Question: What is the value of the measurement in the image?
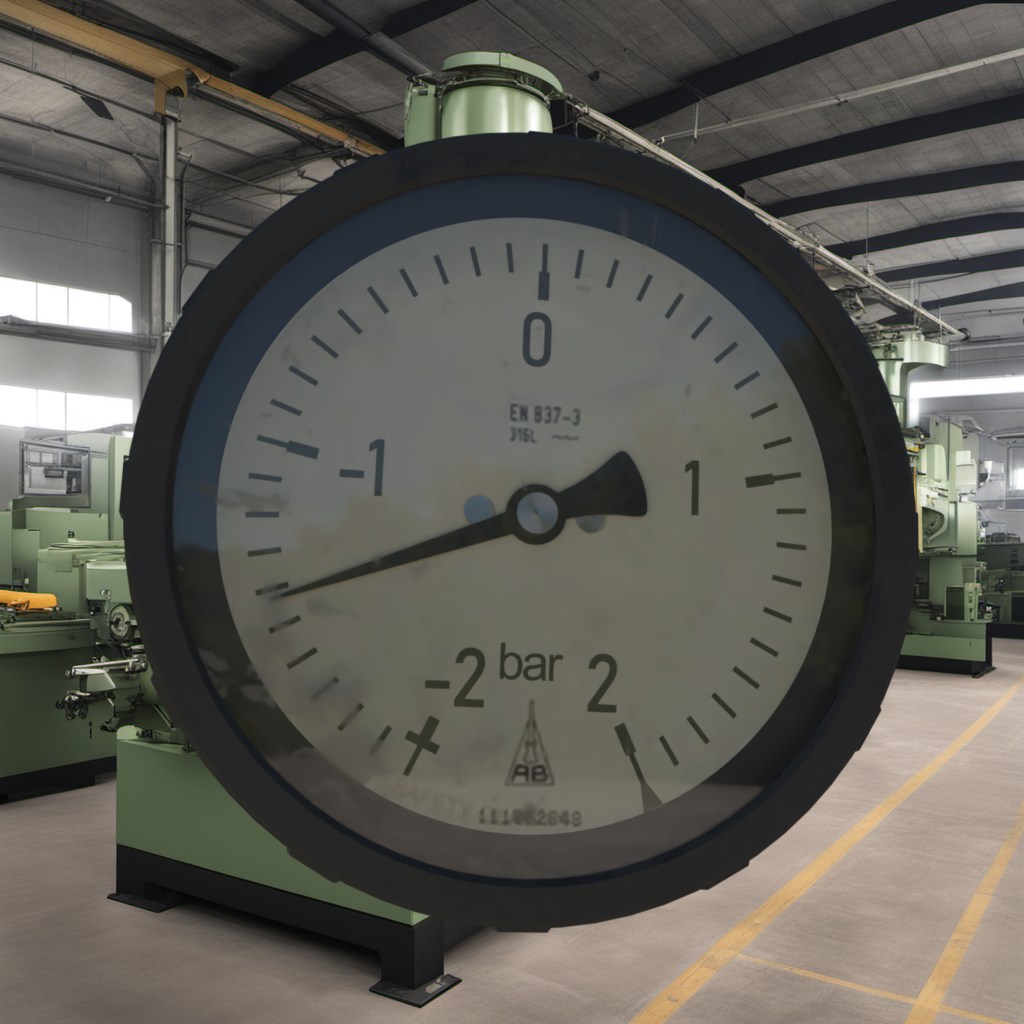
Answer: The result is -1.5
Question: What is the value range of this measurement?
Answer: The range is from -2 to 2
Question: What is the minimum and maximum value of this measurement?
Answer: The minimum value is -2 and the maximum value is 2